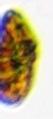
Label: Akashiwo